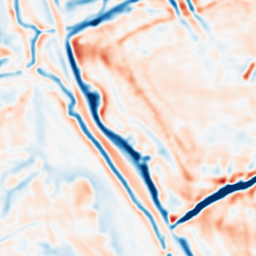
Category: multiscale
Decomposition family: dog_multiscale
Decomposition parameters: sigma_ratio: 1.4
n_scales: 3
base_sigma: 2
Upsampling method: regularized
Upsampling parameters: scale: 4
lambda_reg: 0.01
Upsampling scale: 4